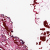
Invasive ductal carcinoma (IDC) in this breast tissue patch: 0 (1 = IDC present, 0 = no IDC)